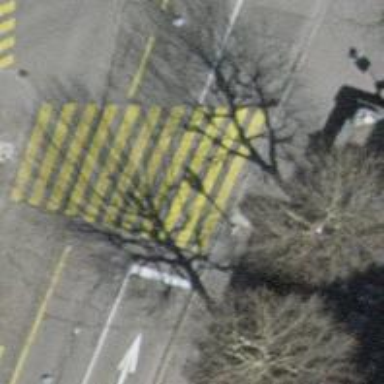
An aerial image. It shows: Crossing with zebra markings controlled by traffic signals.